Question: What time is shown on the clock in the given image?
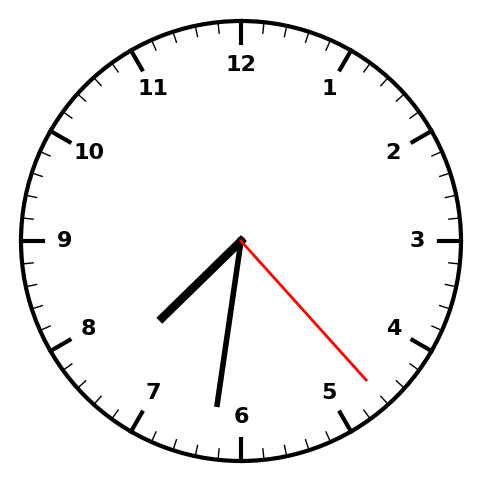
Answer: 07:31:23